Aerial crown-view tile of a tropical tree (Barro Colorado Island, Panama), acquired 20241014:
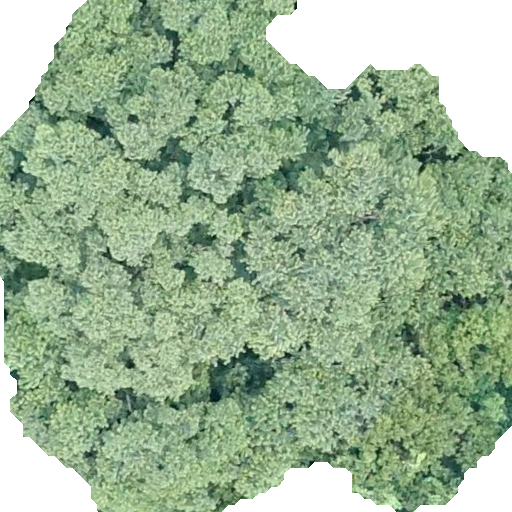
Species: Luehea seemannii
GBIF accepted scientific name: Luehea seemannii
Crown area: 379.408 m²